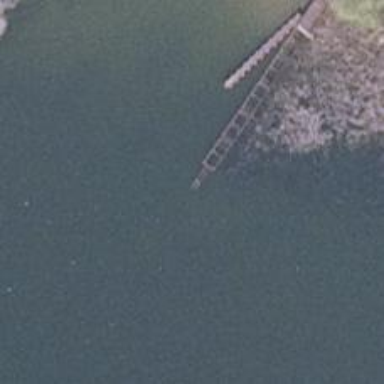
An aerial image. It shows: Man-made pier.